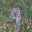
Label: 9